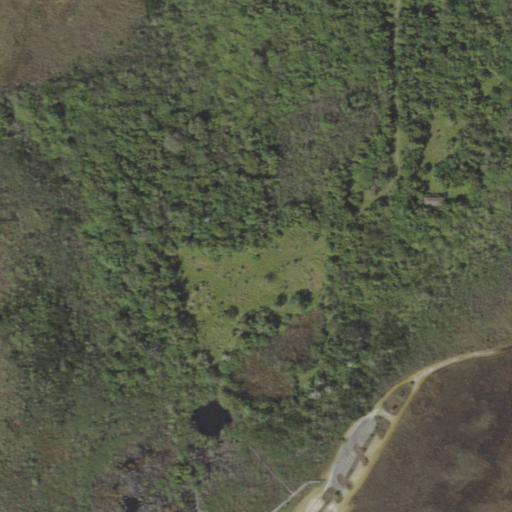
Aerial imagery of island in Florida named Grossman Hammock containing woody wetlands, herbaceous wetlands, open development, low intensity development, and medium intensity development